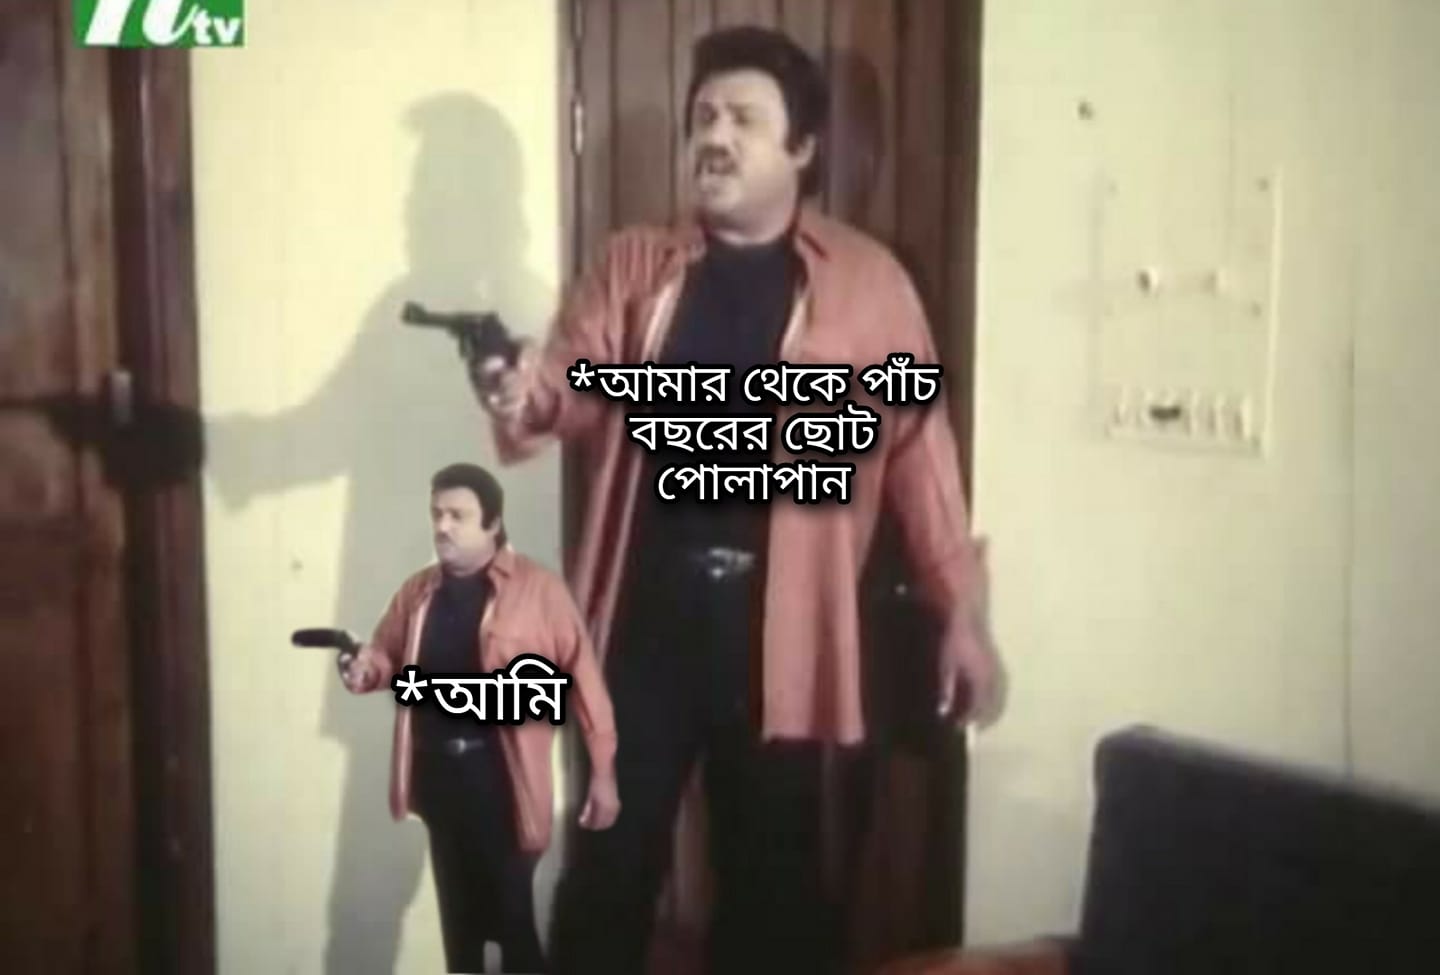
Caption:  *আমার থেকে পাঁচ বছরের ছোট পোলাপান     *আমি
Label: non-hate